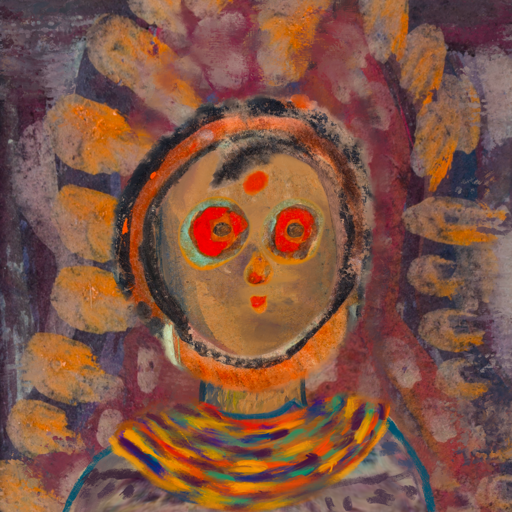
Background: Doll, Head And Neck Front: In_The_Sun, Face Front: Sisters, Bust: HillGirl, Hair Front: Childish, Head Accessory: Blank, Second Necklace: An_Impression_2, Necklace: Blank, Baby: Blank